Question: What I want to do is show a "frame" (or new layout) on top of "2" (second LinearLayout), when a button would be pressed. How should I do it? Precreate it and make it somehow hidden if button not pressed?
I have this type of layout:

'''
<LinearLayout>
<LinearLayout>
</LinearLayout>
<LinearLayout>
//here would be another view, only shown when a button is clicked
<ViewFlipper>
</ViewFlipper>
</LinearLayout>
<RelativeLayout
</RelativeLayout>
</LinearLayout>
'''
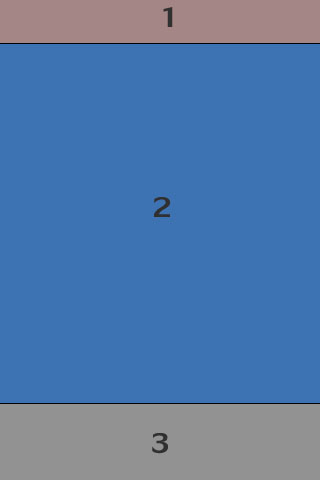
Answer: If you want to show any view on button click then first put that view inside xml and make its visibility gone, and on button click make it visible. I have put imageview inside your code which visibility is set as gone so it wont show in layout.
'''
<LinearLayout>
<LinearLayout>
</LinearLayout>
<LinearLayout>
//here would be another view, only shown when a button is clicked
<ImageView
android:id="@+id/image1"
android:layout_width="wrap_content"
android:layout_height="wrap_content"
android:src="@drawable/icon"
android:visibility="gone" />
</LinearLayout>
<RelativeLayout
</RelativeLayout>
</LinearLayout>
'''
For making image view visible,
'''
imag1.seVisibility(View.VISIBLE);
'''